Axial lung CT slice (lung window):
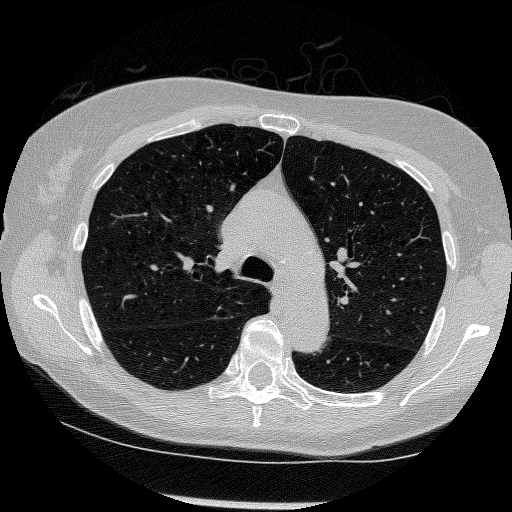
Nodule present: no